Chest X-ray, PA view. Patient: 49 years old, sex F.
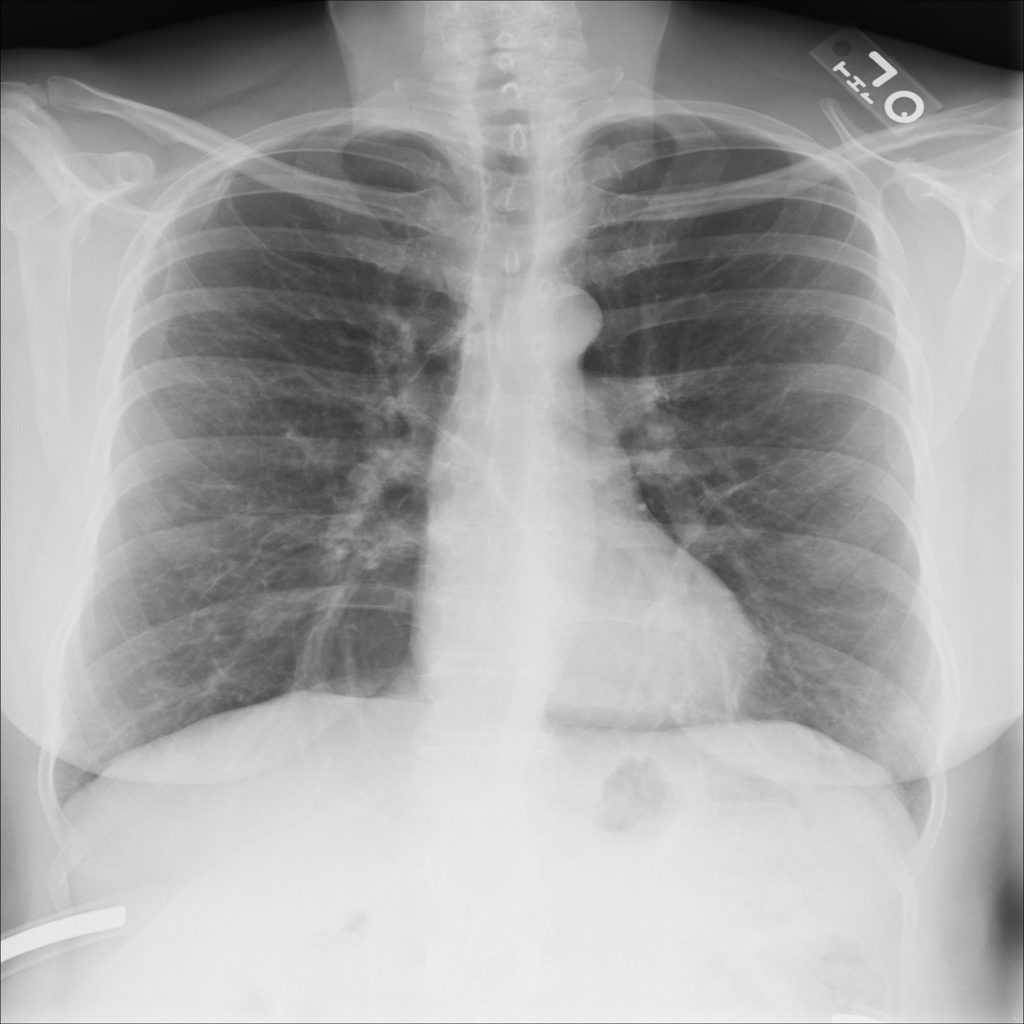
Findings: No Finding